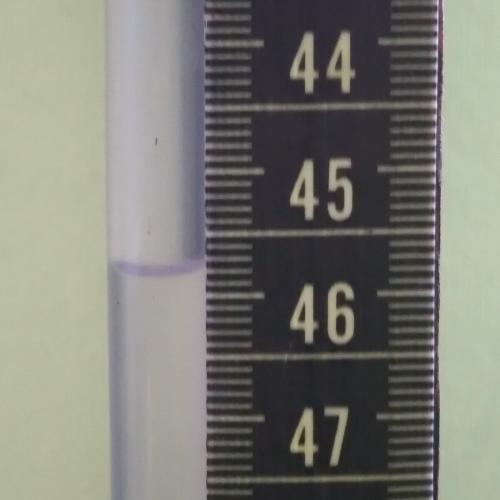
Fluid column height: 45.8 cm